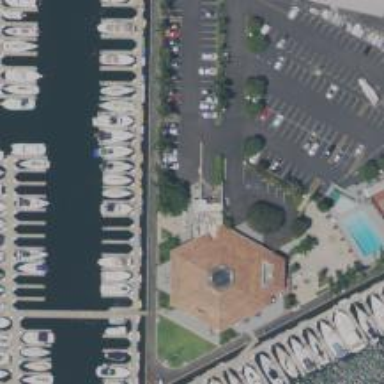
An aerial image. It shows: Man-made pier.